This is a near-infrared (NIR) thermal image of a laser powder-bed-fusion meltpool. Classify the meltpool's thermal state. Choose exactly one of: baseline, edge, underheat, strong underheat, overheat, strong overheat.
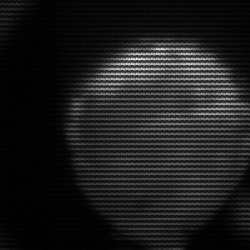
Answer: edge